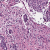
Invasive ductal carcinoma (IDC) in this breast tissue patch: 1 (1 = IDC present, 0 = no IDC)